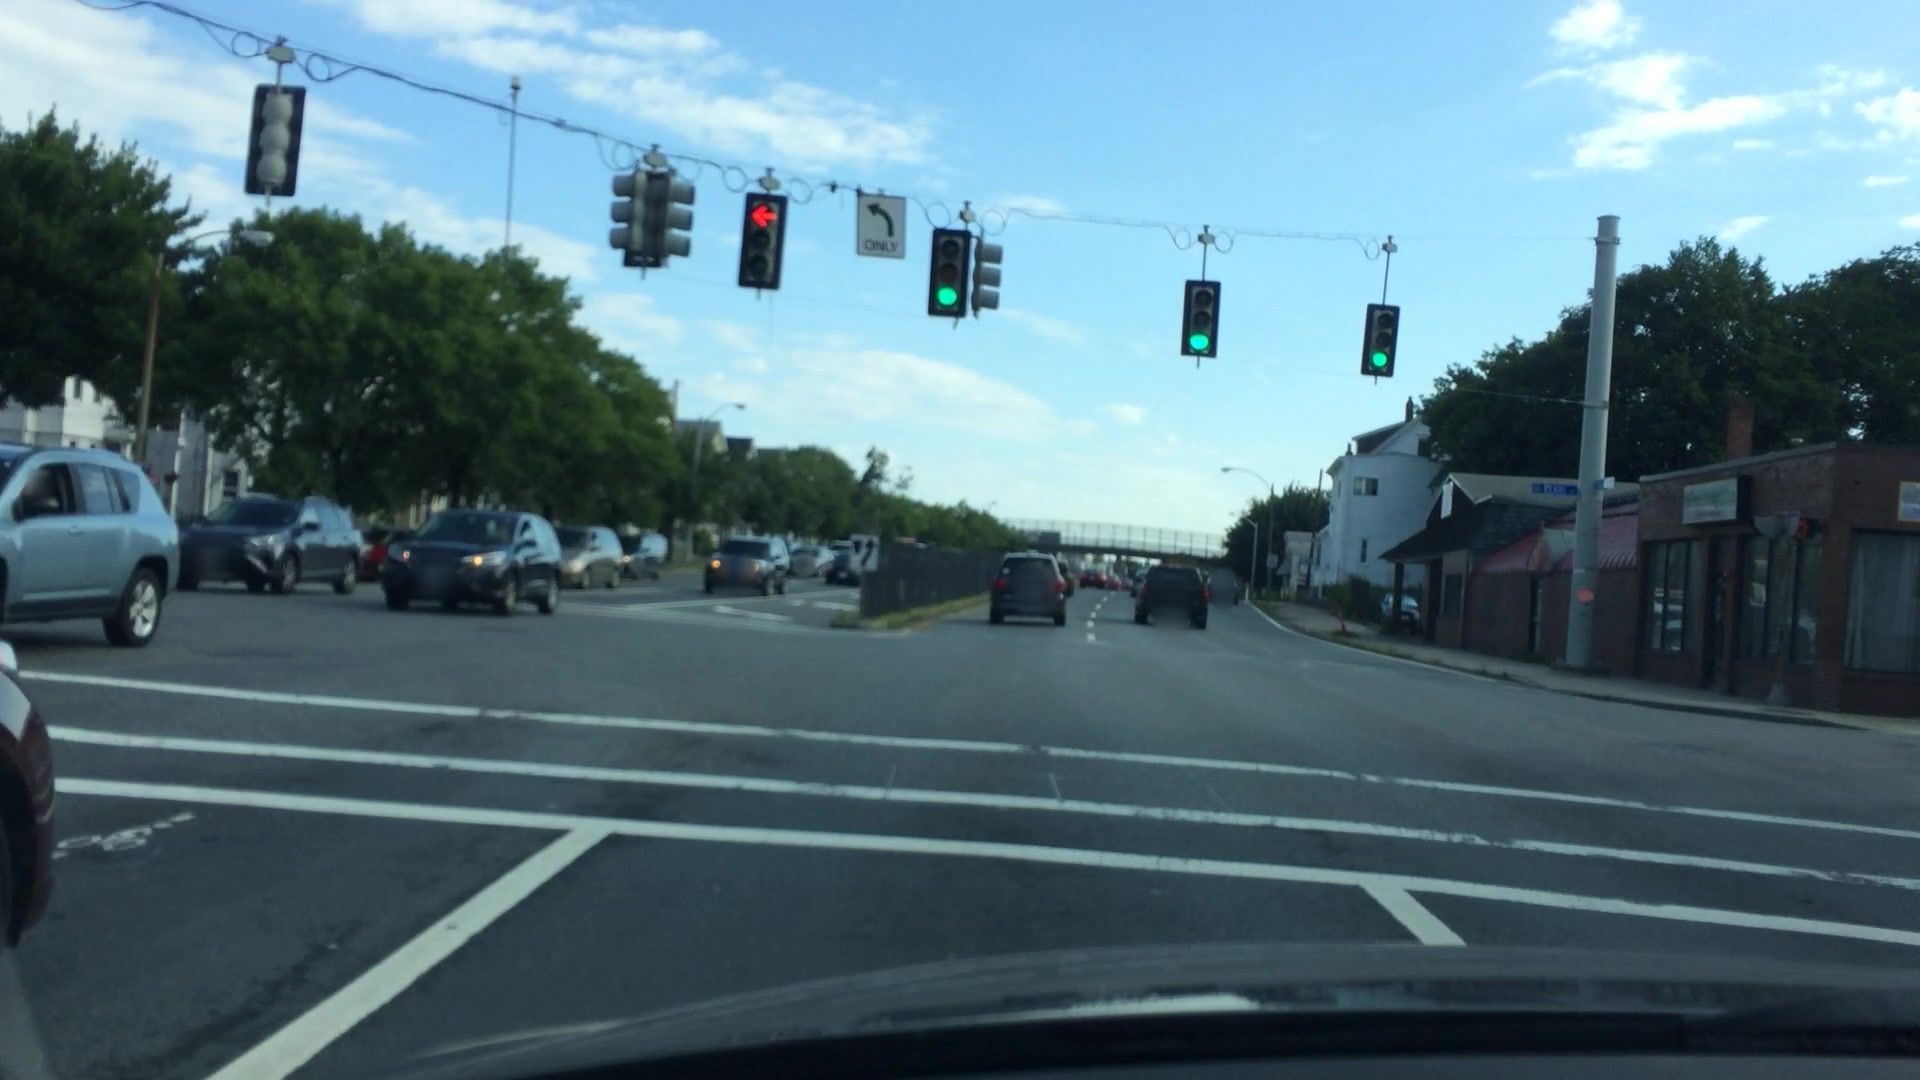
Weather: clear
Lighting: day
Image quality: good
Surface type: driving surface
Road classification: trunk
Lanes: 4
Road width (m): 45.7
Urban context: urban centre
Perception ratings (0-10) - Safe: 2.5, Lively: 4.9, Beautiful: 6.72, Boring: 5.19, Depressing: 4.03, Wealthy: 2.3